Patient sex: M
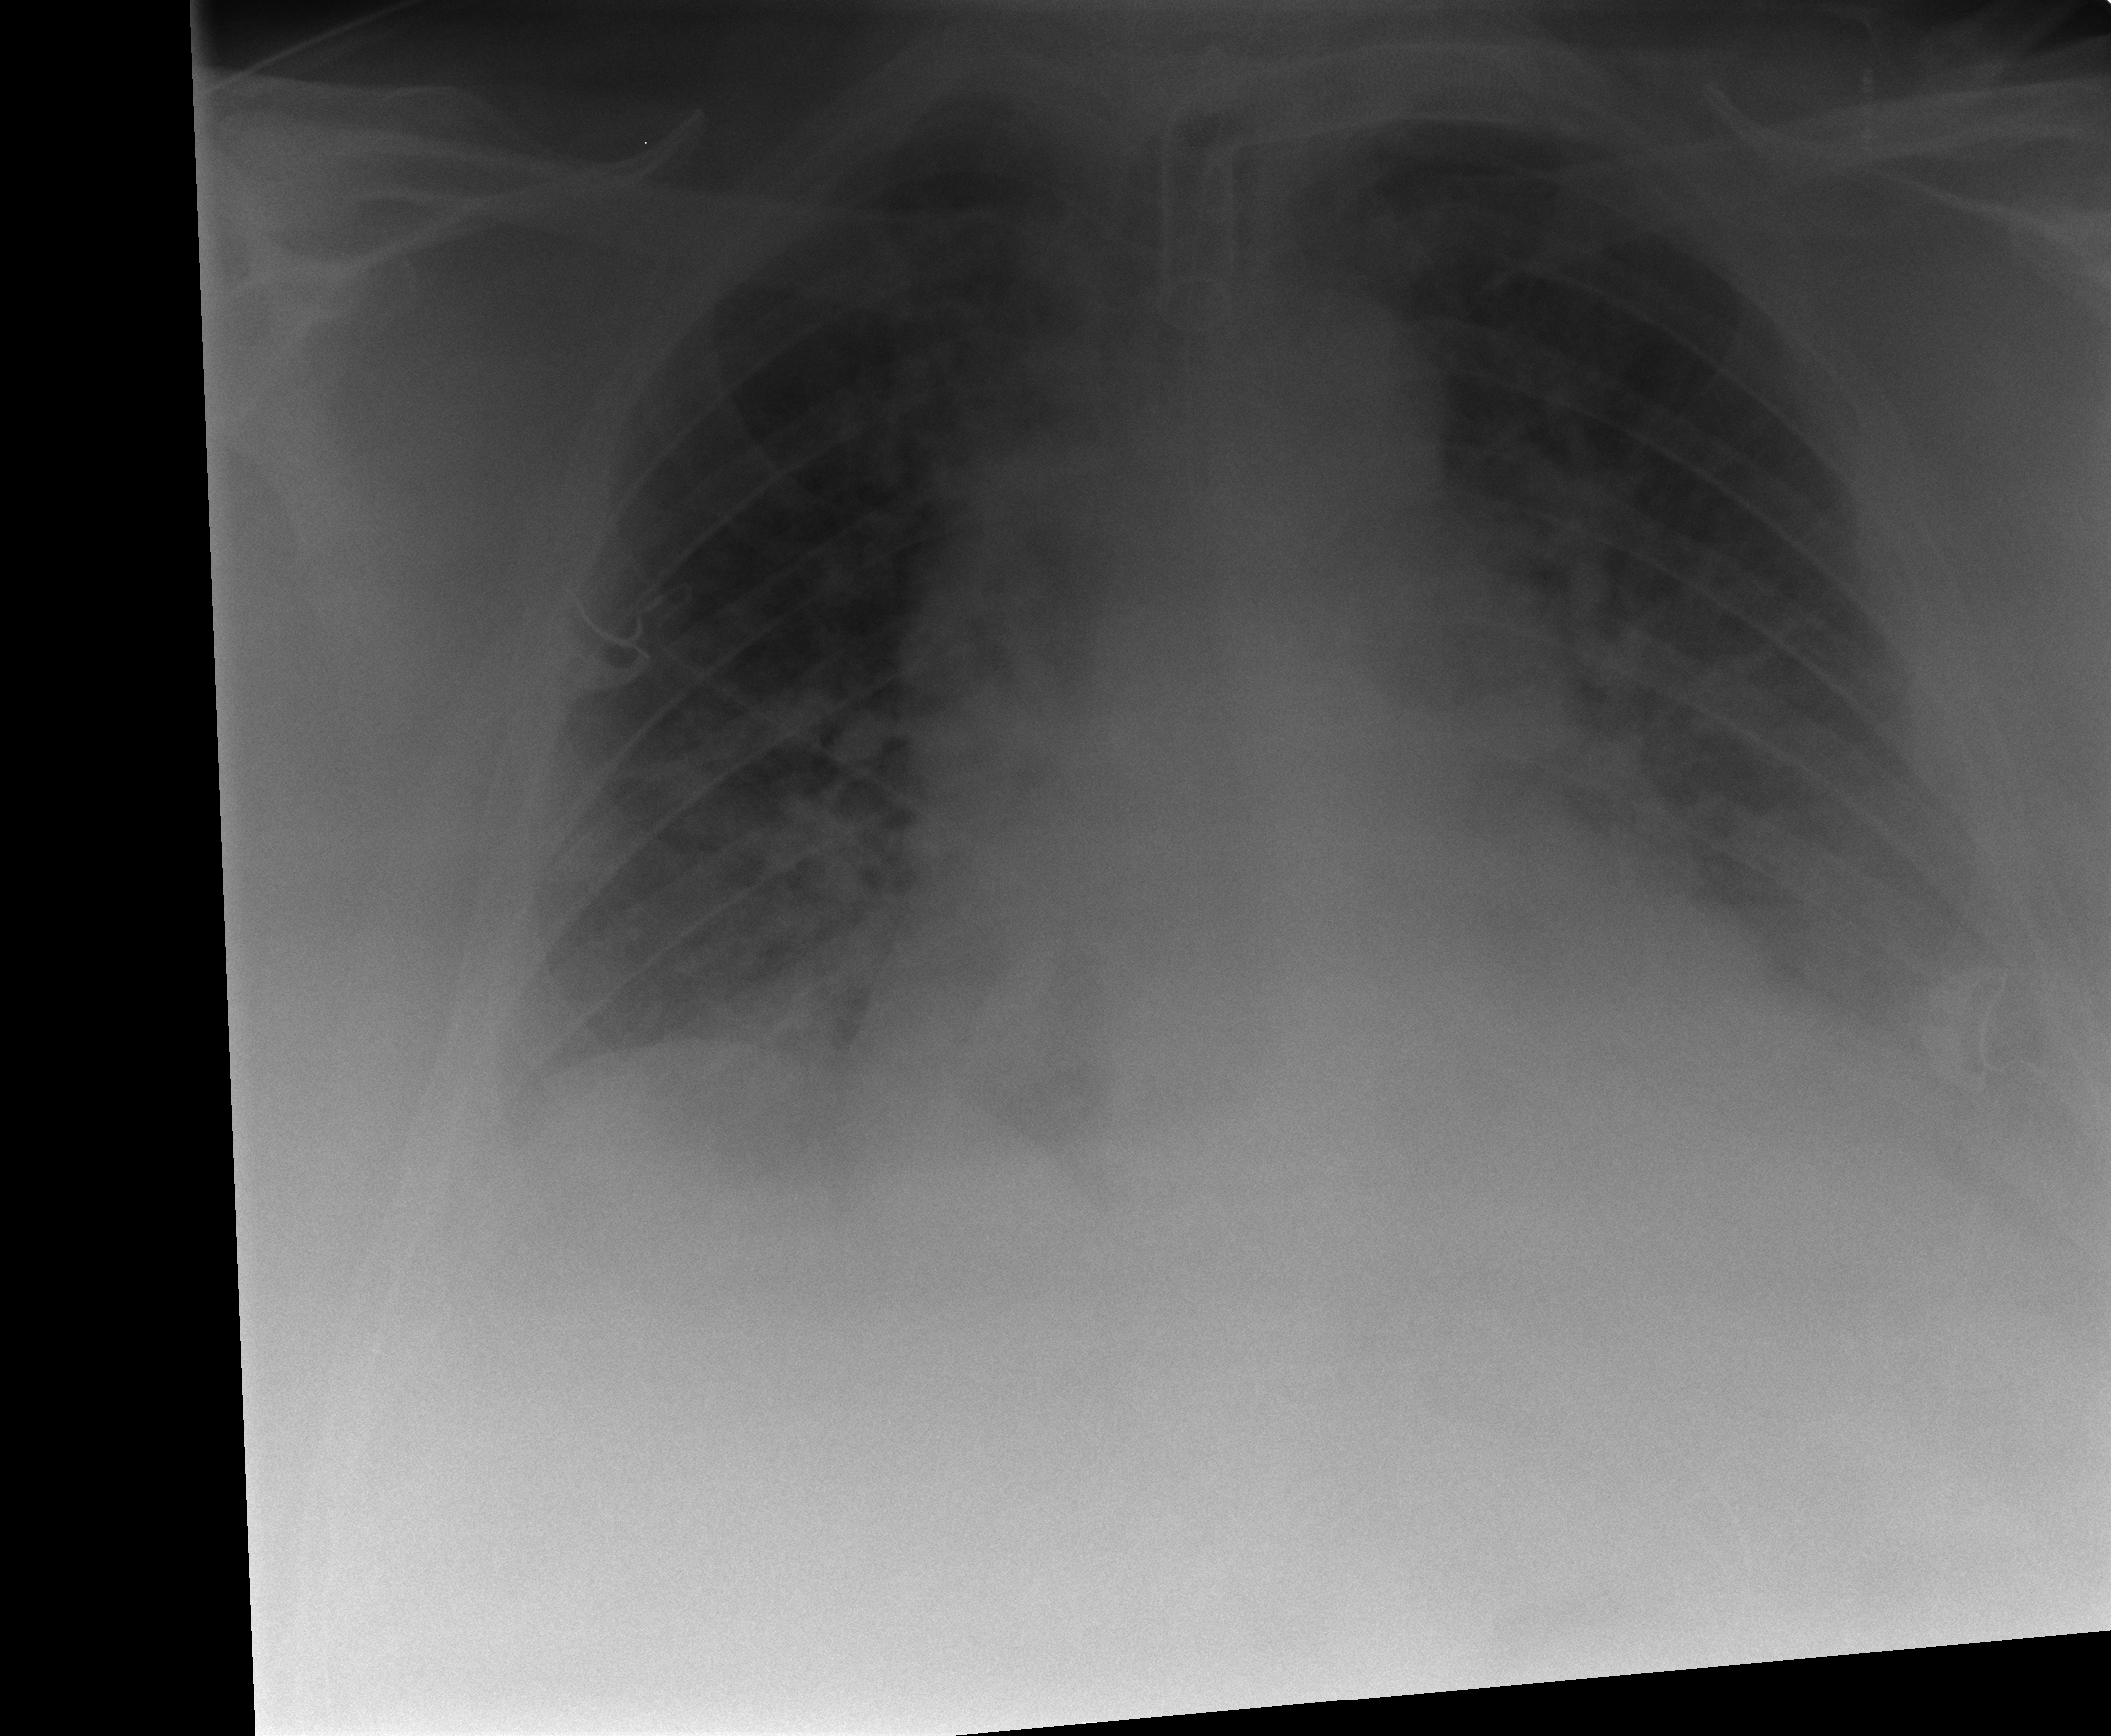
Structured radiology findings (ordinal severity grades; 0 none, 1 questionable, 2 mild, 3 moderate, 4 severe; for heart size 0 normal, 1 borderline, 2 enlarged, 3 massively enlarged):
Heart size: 2
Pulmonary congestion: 2
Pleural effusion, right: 2
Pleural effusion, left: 2
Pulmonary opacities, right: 2
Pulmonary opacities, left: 2
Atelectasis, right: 2
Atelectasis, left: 2